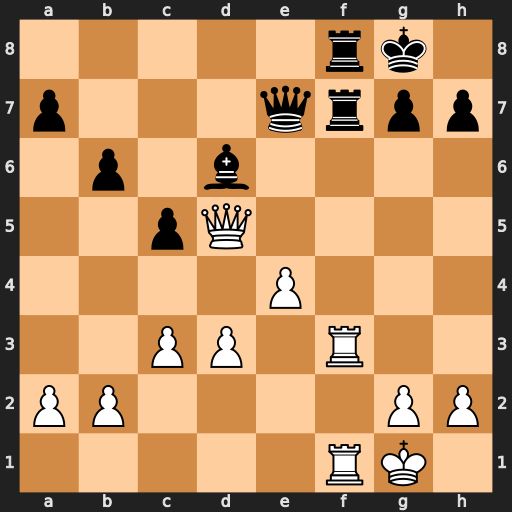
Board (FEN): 5rk1/p3qrpp/1p1b4/2pQ4/4P3/2PP1R2/PP4PP/5RK1
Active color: w
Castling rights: -
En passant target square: -
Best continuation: Rxf7 Rxf7 Rxf7 Qxf7 Qxd6